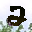
Label: 2